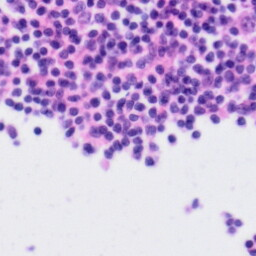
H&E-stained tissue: Tonsil